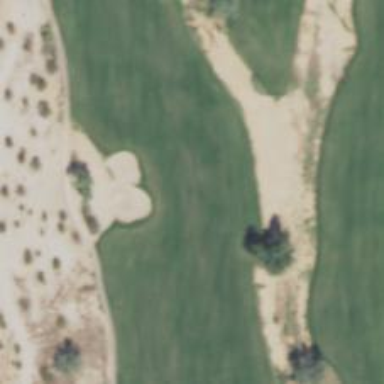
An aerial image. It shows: Golf hole.